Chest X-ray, AP view. Patient: 45 years old, sex F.
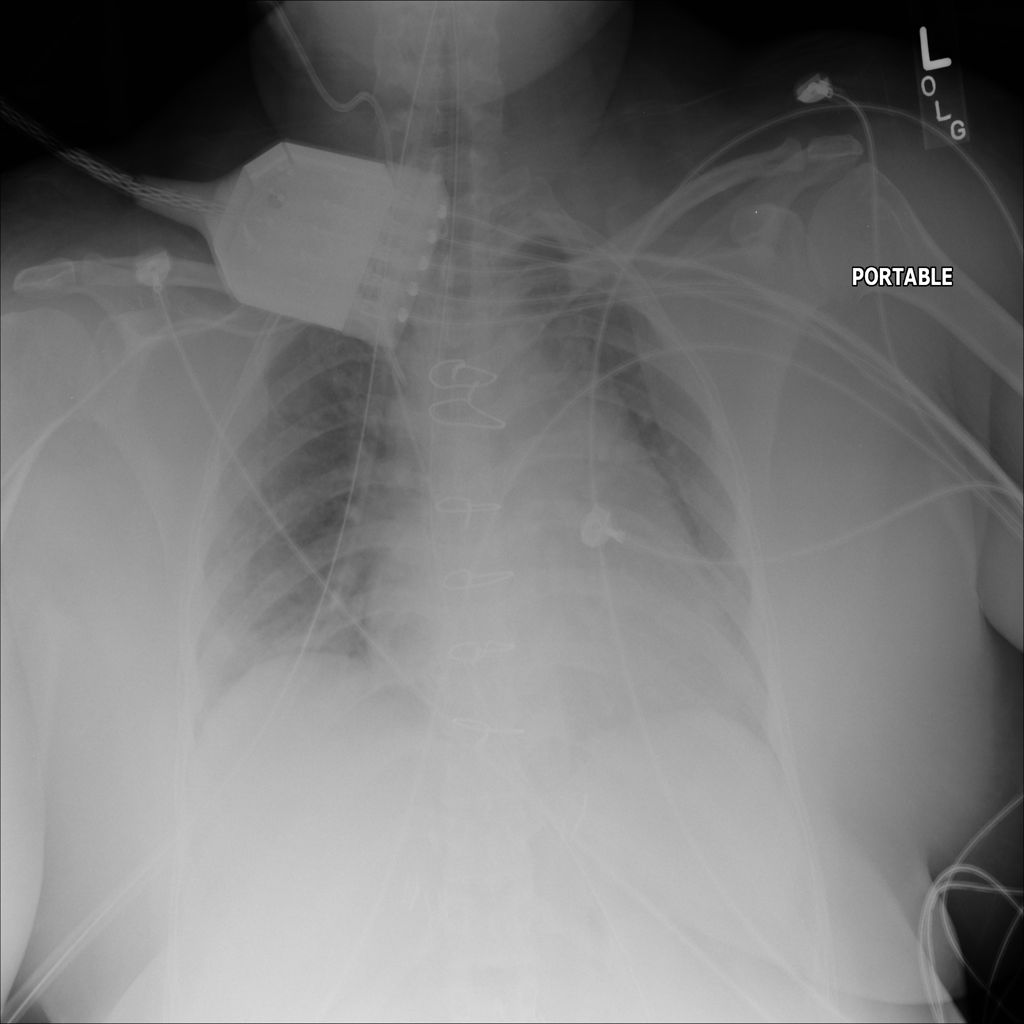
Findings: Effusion